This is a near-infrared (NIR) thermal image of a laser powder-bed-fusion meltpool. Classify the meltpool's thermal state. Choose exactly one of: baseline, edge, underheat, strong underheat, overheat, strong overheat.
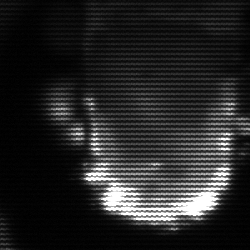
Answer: baseline